Field crop: tomato
Growth stage: 1
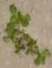
Species: portulaca